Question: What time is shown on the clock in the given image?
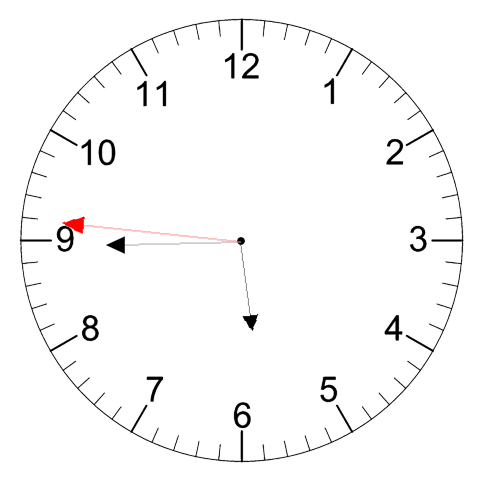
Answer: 05:44:46